Question: my code is here for searching in index.php
'''
Search: <?php echo CHtml::textField(
'search',
'',
array(
'style'=>'width:150px',
'placeholder'=>Yii::t('app', 'User name...'),
'onchange'=>'$.fn.yiiGridView.update("user-grid", {
data: { "Users[username]": $(this).val()
}
});
return false;'
)); ?>
'''
Its desinging

Its properly searching username
now i wnat to search first_name and last_name in this(same)box
plz help me what to do changes for that
thanks in advance
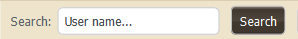
Answer: '''
data: { "Users[username]": $(this).val() }
'''
should become
'''
data: { "Users[username]": $(this).val(), "Users[first_name]": $(this).val(), "Users[last_name]": $(this).val() }
'''
and maybe you should add 'AND' or 'OR' to your query